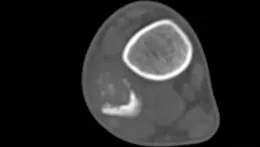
CT showed a lesion of bone destruction in the right distal fibula. Axial. CT of bony window showed a centrally osteolytic lesion with an expansive growth pattern, scattered punctate bony sclerosis inside and a local, slight periosteal reaction.
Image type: radiology (ct)